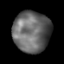
Tissue: lung
Cell type: Epithelial cells
Senescence score: 0.2123
Nuclear area (px): 1495
Mean DAPI intensity: 103.637